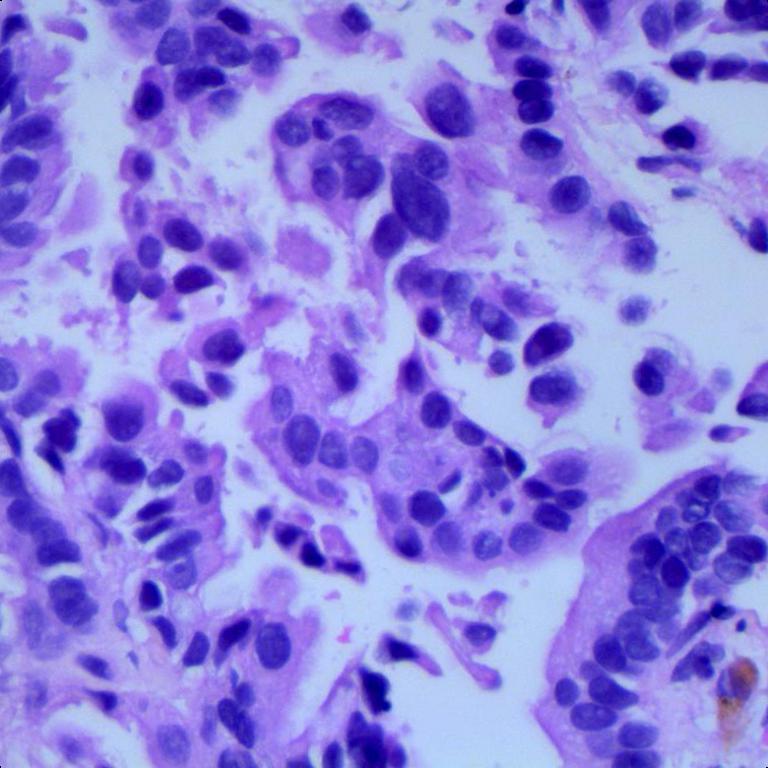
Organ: lung
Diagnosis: adenocarcinomas